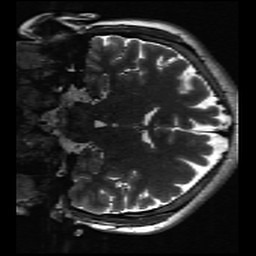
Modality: inplaneT2
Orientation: coronal